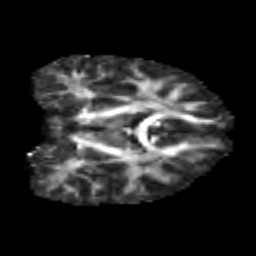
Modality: FA
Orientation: coronal
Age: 7
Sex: male
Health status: healthy